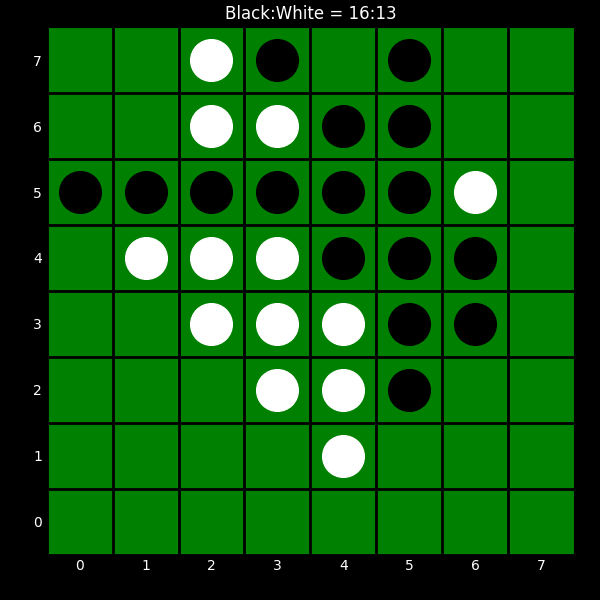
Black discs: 16
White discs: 13